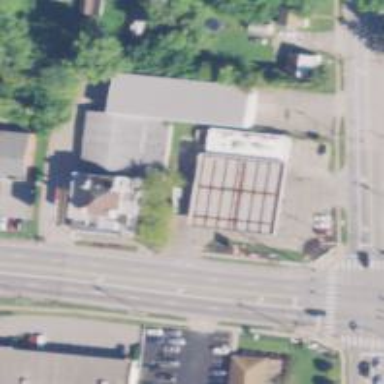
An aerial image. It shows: Convenience shop.